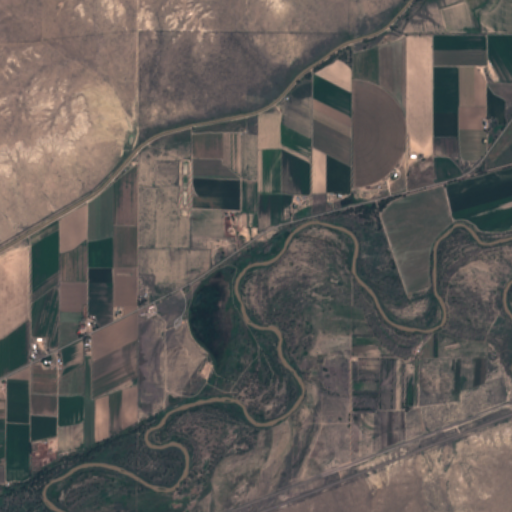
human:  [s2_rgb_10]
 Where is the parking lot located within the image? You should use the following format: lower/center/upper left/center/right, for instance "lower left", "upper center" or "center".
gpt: The parking lot is located in the center of the image.
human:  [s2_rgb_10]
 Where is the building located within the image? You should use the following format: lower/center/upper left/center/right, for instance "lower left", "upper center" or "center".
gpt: The building is located in the lower center of the image.
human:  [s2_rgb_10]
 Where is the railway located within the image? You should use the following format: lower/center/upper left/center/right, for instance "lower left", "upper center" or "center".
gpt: The railway is located in the lower of the image.
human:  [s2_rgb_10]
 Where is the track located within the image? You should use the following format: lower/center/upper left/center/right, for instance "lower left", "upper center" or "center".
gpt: There is no track in the image.